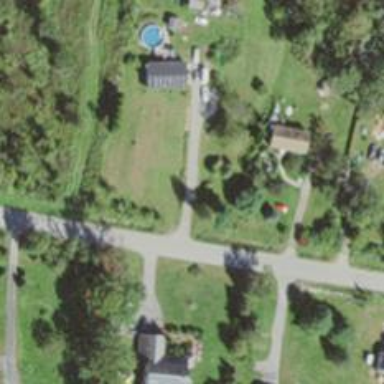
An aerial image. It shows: Residential driveway designated as service road.